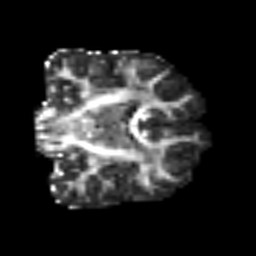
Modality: FA
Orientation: coronal
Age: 62
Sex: male
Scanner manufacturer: siemens
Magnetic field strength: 3 T
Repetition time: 6.1 s
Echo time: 0.101 s